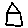
Label: house